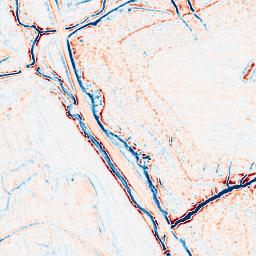
Category: edge_preserving
Decomposition family: bilateral
Decomposition parameters: d: 9
sigma_color: 50
sigma_space: 100
Upsampling method: bilinear
Upsampling parameters: scale: 8
Upsampling scale: 8